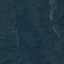
Label: Forest